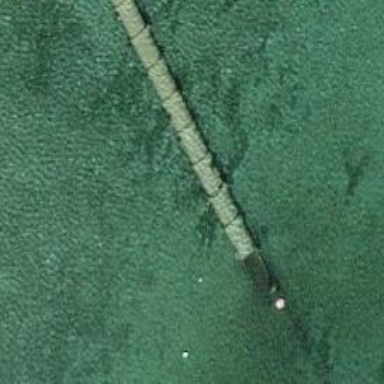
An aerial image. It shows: Breakwater structure.